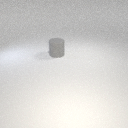
large gray rubber cylinder